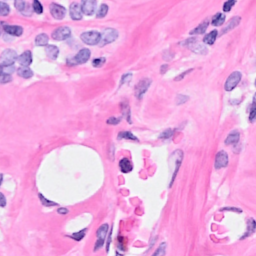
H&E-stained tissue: Breast